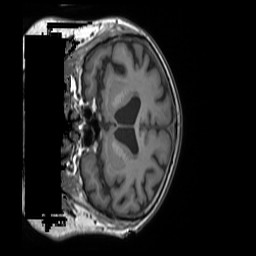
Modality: T1w
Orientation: coronal
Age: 69
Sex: male
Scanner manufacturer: siemens
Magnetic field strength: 3 T
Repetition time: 1.55 s
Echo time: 0.00234 s